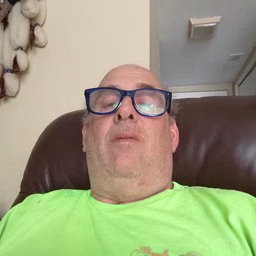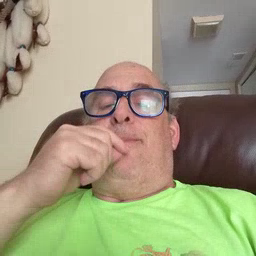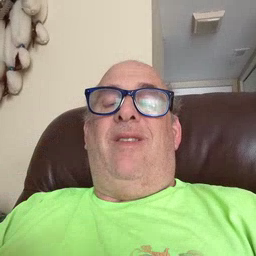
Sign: pen